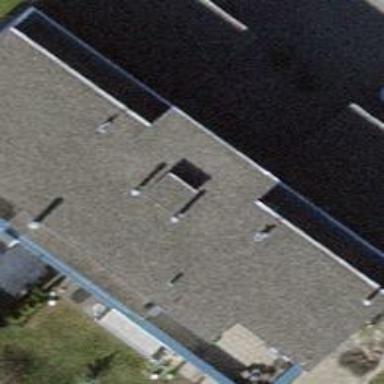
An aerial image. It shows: Flat-roofed building.